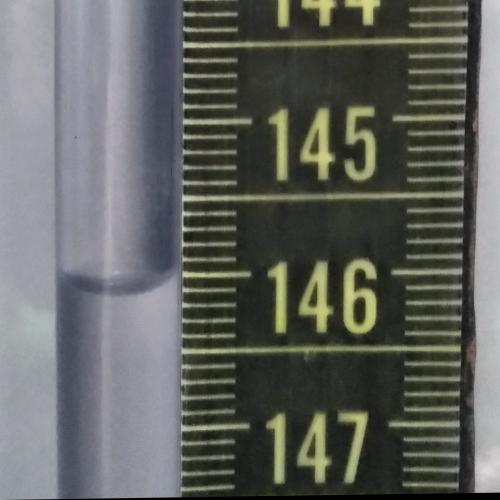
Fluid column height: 146.1 cm